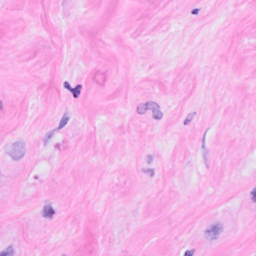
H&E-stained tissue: Breast